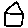
Label: house